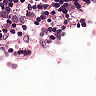
Metastatic tissue present: yes